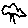
Label: tree